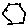
Label: hexagon